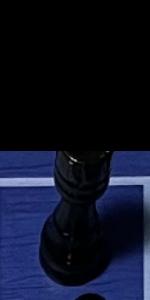
Label: Rook_Black